Field crop: tomato
Growth stage: 1
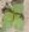
Species: solanum